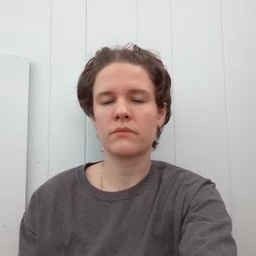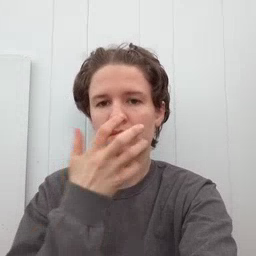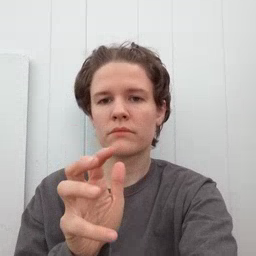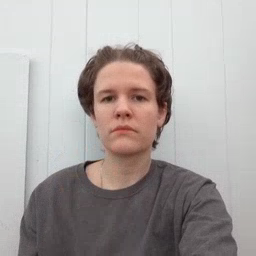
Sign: hot